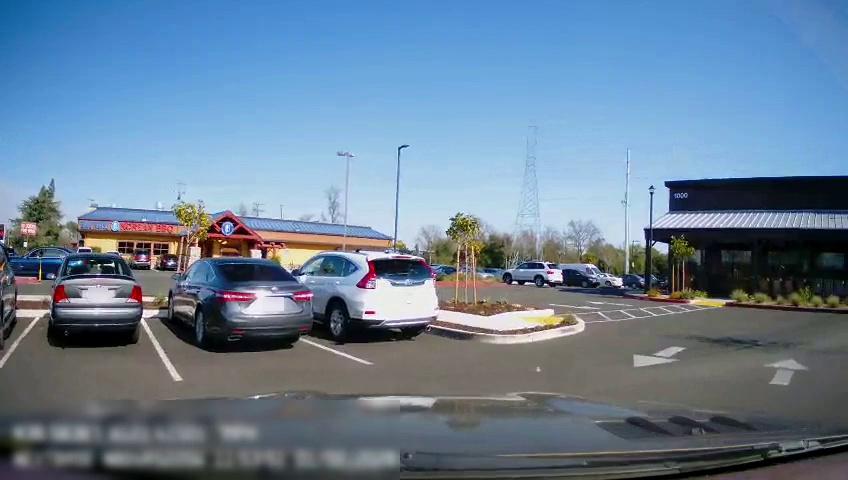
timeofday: Day
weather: Sunny
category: Drivable Space
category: Vehicles | SUV
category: Drivable Space
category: Vehicles | Car
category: Vehicles | Car
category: Vehicles | SUV
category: Vehicles | Car
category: Vehicles | Car
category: Vehicles | Car
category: Vehicles | Car
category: Vehicles | SUV
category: Vehicles | Car
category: Vehicles | Van
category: Vehicles | Car
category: Vehicles | Car
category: Vehicles | SUV